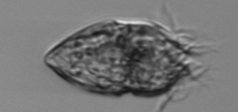
Label: Strombidium_morphotype1